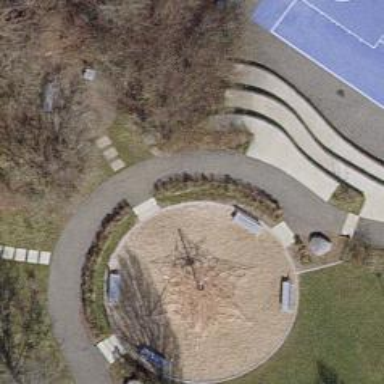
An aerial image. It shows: Playground area for leisure activities on the land.